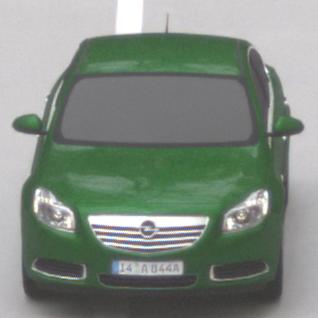
Make: Opel
Model: Insignia 1.6
Detailed model: Insignia (A) Notch Back
Model produced from: 2008/11
Model produced until: 2008/12
Doors: 4
Color: green
Road condition: dry road
Daytime: morning or afternoon
Contrast: low contrast